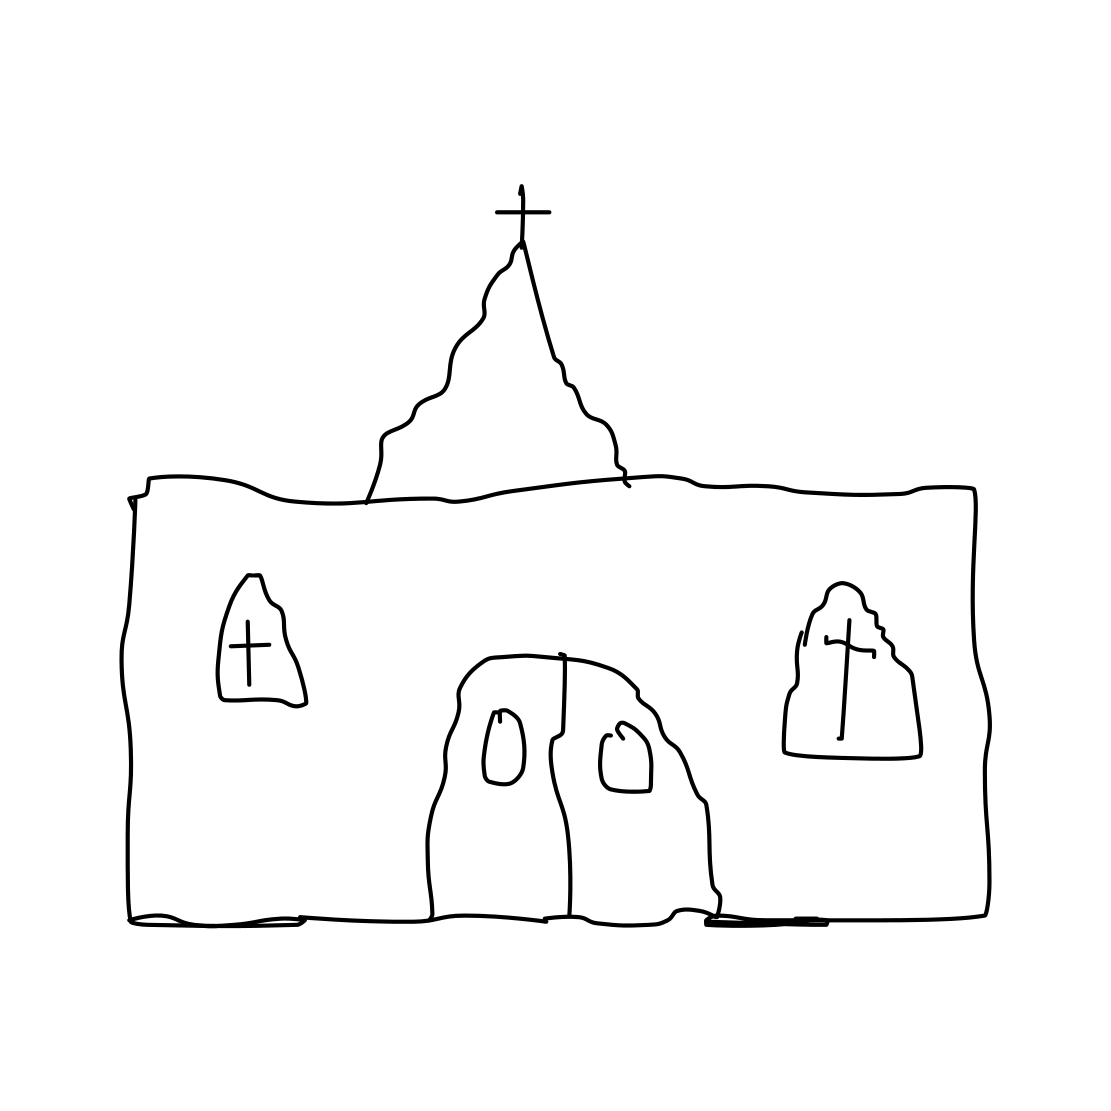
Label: church